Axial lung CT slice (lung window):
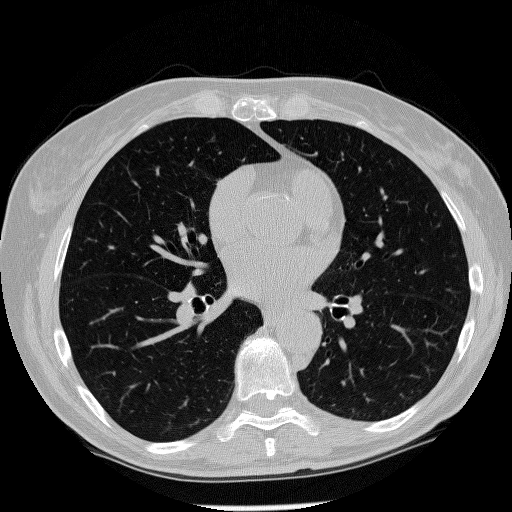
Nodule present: no